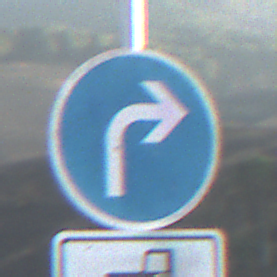
Verkehrszeichen: VorgeschriebeneFahrtrichtungRechts
Zusatzzeichen unten: MehrspurigeFahrzeugeFrei8
Umgebung: Outdoor, Nature
Tageszeit: SunriseSunset
Wetter: Clear
Licht: Natural
Jahreszeit: NotSpecified
Kontrast: HighContrast